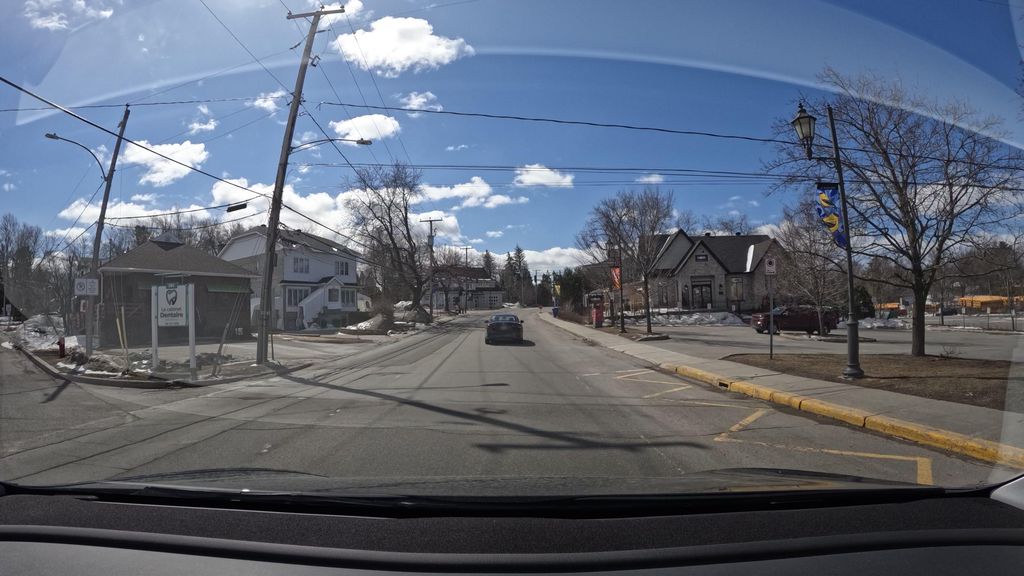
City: montreal